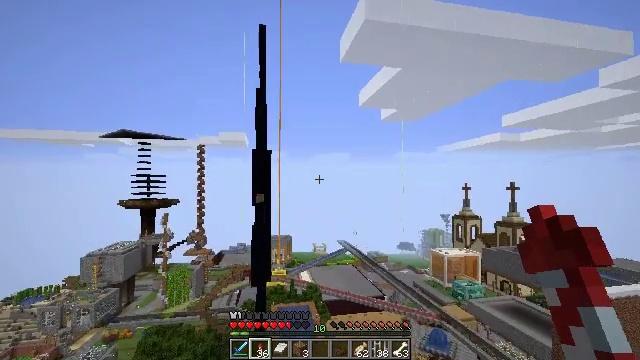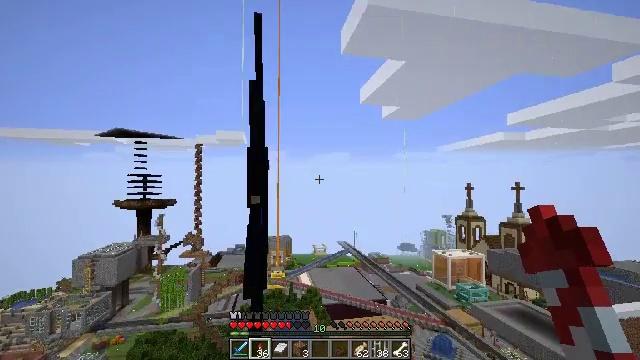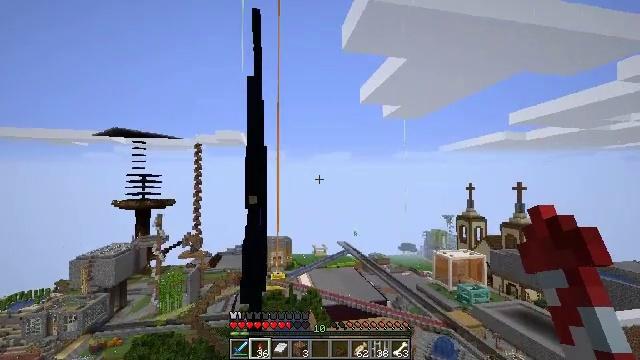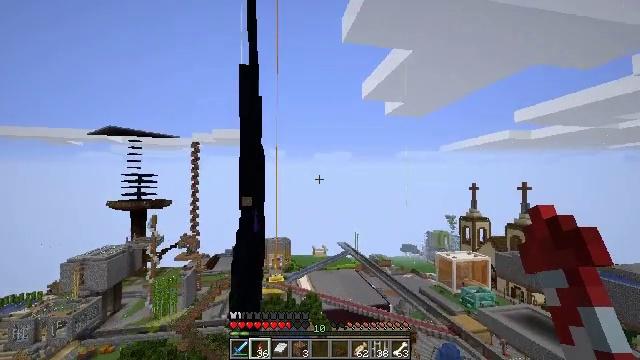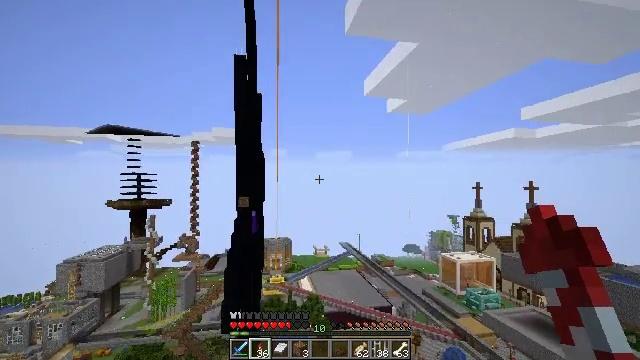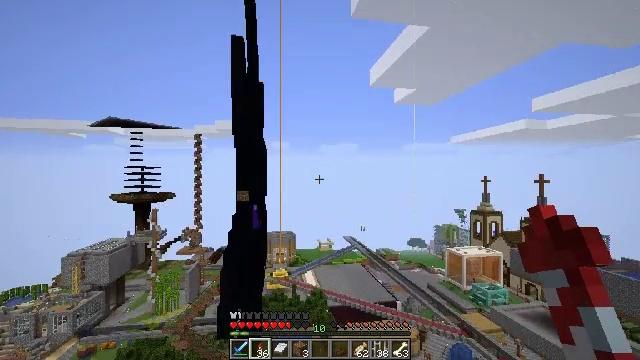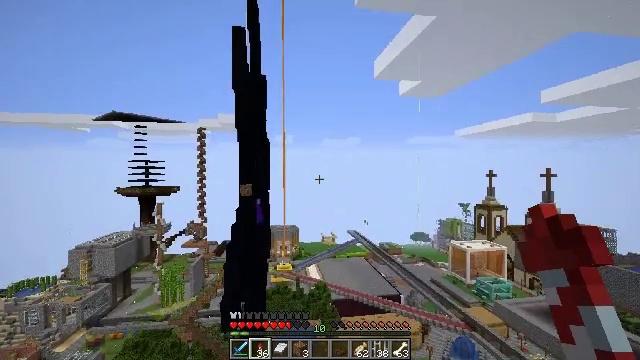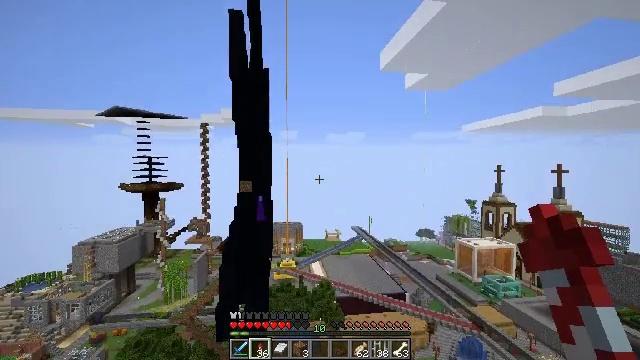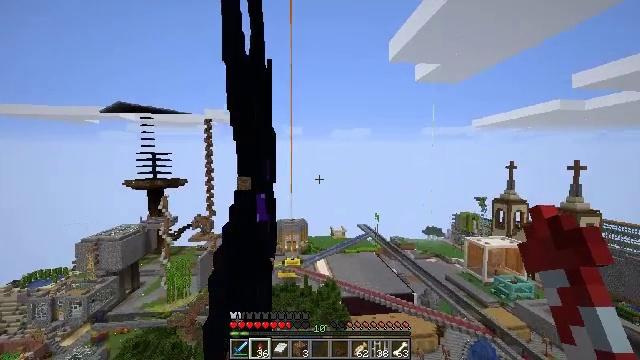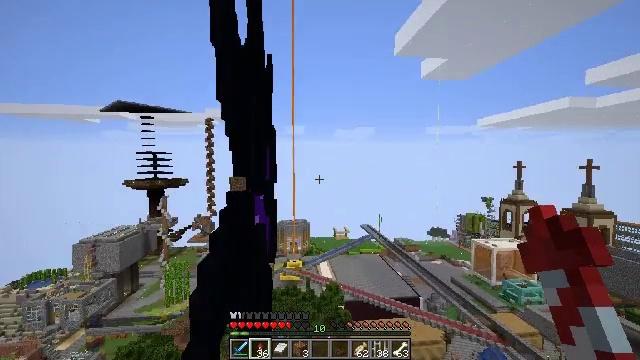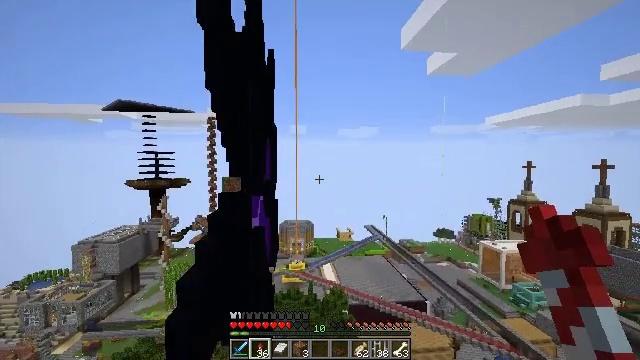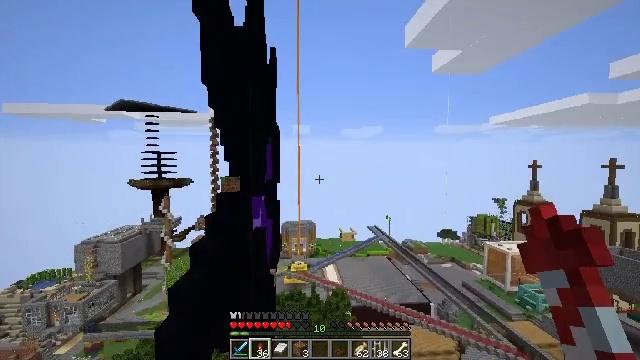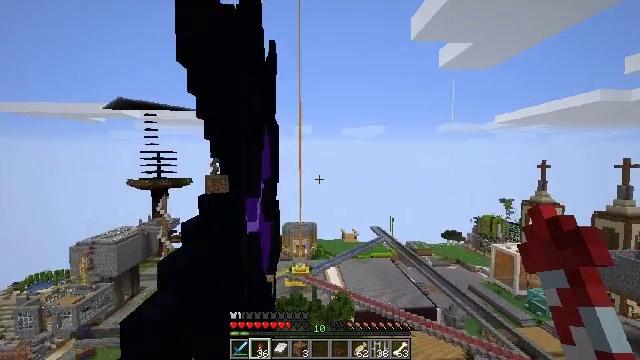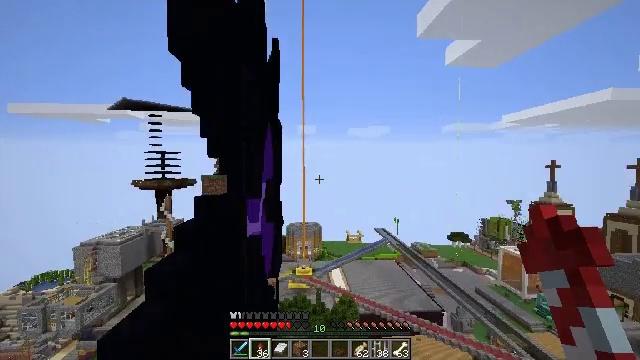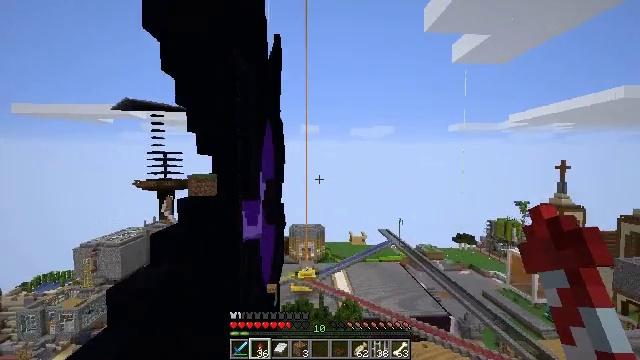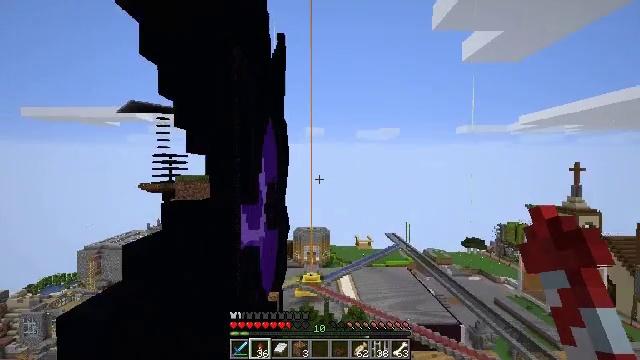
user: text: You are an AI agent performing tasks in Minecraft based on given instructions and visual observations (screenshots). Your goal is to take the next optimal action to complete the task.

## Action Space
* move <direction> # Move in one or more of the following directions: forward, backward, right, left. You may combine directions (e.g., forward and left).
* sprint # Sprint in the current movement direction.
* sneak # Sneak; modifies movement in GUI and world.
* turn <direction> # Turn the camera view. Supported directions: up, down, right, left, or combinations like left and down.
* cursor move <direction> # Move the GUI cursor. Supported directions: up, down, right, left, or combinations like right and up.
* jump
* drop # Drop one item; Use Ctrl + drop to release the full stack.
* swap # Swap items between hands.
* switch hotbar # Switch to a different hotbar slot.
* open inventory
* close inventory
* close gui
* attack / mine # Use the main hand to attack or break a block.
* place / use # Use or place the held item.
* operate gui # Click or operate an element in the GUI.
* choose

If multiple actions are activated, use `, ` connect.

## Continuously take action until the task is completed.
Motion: motion action
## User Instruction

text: Drop kelp from the inventory.
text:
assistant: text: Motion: no_op
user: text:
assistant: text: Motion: no_op
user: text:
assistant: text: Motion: no_op
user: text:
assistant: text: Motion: no_op
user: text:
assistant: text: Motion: turn down
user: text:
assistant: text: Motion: turn down
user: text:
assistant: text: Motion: no_op
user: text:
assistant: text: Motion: turn left
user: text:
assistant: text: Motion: no_op
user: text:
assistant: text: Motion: no_op
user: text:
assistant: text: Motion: no_op
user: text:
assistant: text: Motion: no_op
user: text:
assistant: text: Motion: no_op
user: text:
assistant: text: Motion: no_op
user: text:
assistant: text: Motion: turn left
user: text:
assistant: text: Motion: no_op
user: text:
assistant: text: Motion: no_op
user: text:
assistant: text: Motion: no_op
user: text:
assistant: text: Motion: no_op
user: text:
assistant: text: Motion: no_op
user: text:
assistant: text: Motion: no_op
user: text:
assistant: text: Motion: no_op
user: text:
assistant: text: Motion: no_op
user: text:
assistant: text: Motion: no_op
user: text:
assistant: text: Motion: no_op
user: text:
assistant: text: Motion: no_op
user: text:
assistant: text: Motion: no_op
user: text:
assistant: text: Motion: no_op
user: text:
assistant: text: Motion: no_op
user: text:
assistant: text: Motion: turn left